Question: I am getting two value from select box 1)height & 2)width on change function i have to multiply height+width*2=price ,after this calculation i have to alert the price .
'''
var height =0 ;
var width =0 ;
var price=0;
$("#Heightproduct").change(function() {
h = $(this).val();
var height = parseInt(h);
price = height + width * 2;
alert(price);
});
$("#Widthproduct").change(function() {
w = $(this).val();
var width = parseInt(w);
price = height + width * 2;
alert(price);
});
'''
Here is screen shot with out put.here i have selected height=25 width=25 and i am getting output in alert 50 it's wrong ,I want answer should be 100

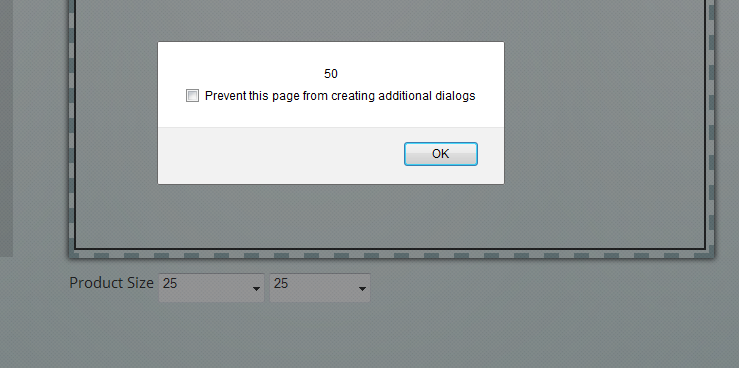
Answer: You should do it like below. Avoid 'var' for 'width' and 'height' inside the 'change' event.
Also make it '(height + width) * 2' for operator precedence.
<URL>
'''
var height = 0;
var width = 0;
var price = 0;
$("#Heightproduct").change(function () {
h = $(this).val();
height = parseInt(h); //Note the change here
price = (height + width) * 2;
alert(price);
});
$("#Widthproduct").change(function () {
w = $(this).val();
width = parseInt(w); //Note the change here
price = (height + width) * 2;
alert(price);
});
'''